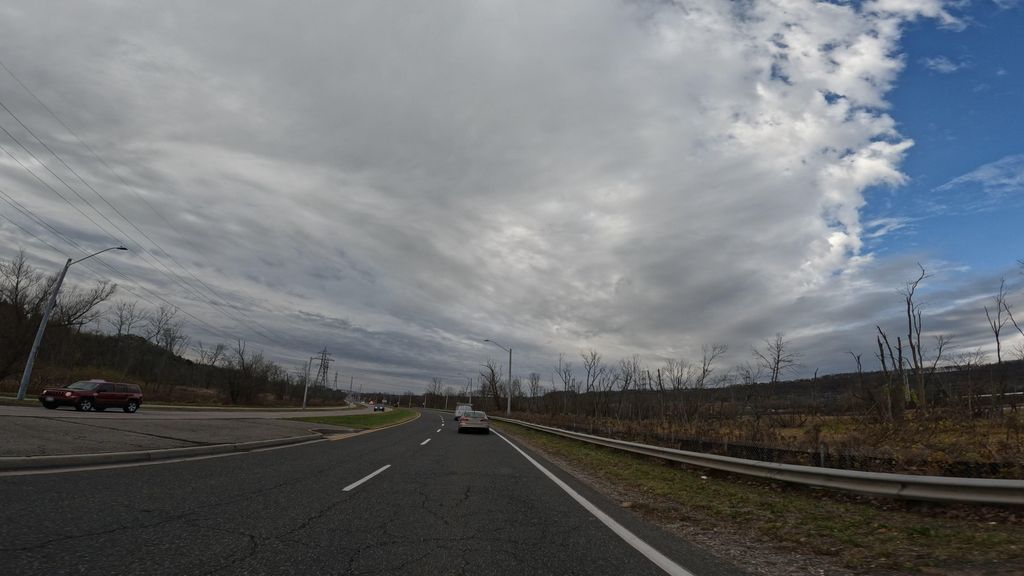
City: hamilton